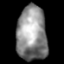
Tissue: lung
Cell type: Epithelial cells
Senescence score: 0.1217
Nuclear area (px): 1622
Mean DAPI intensity: 140.594